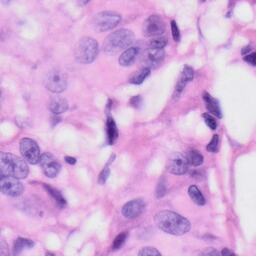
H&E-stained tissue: Skin